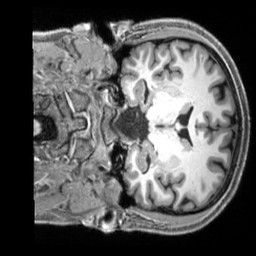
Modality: T1w
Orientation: coronal
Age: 33
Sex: male
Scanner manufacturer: siemens
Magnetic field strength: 3 T
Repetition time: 2.3 s
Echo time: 0.00229 s